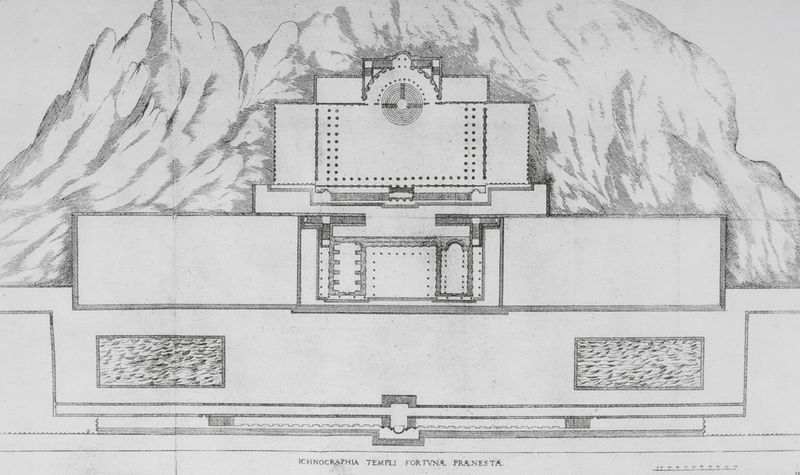
Titel: Grundriss des Heiligtums der Fortuna, Palestrina
Künstler: Domenico Castelli
Standort: viele Standorte
Institution: Seriendruck
Schlagwörter: berg, felsen, flügel, himmel, schatten, wasser, weiß, grau, hintergrund, raum, schwarz, skizze, säule, säulen, tür, zeichnung, anlage, gebäude, haus, zylinder, alt, architektur, stein, brücke, kirche, brunnen, kreis, rund, tondo, schrift, papier, bogen, berge, fels, gebirge, zug, linien, saal, vogelperspektive, grube, kuppel, treppen, symmetrie, inschrift, gerade, seitenansicht, uhr, stufen, tor, halle, kante, versteckt, eingang, gang, maschine, eckig, kloster, rechteck, linie, festung, groß, becken, schnitt, schwarzweiss, stich, titel, text, strich, beschriftung, bahnhof, reihe, räume, entwurf, altar, portal, karte, quader, hubi, eck, rosette, mauern, apsis, zentral, konstruktion, rechteckig, plan, tempel, wien, teuer, querschnitt, rundung, viereck, glück, beschreibung, tunnel, säulengang, cella, grundriss, bauwerk, massstab, aufriss, architekt, atrium, säulenreihe, tempelbau, vorhalle, achitektur, agora, peripter, bunker, bossierung, zahnrad, blaupause, unterirdisch, wandpfeiler, staffelung, blöcke, ikonographie, erläuterung, ber, galierie, fortuna, apparat, bergwerk, flgel, bohren, rchitekt, walze, ziggurat, templi, bezeochnung, gebäudea, wiener seccesion, verstekct, franesta